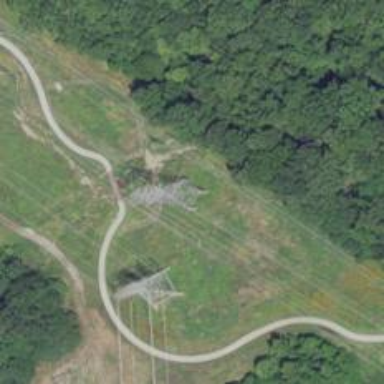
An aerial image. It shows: Lattice structure tower used for power transmission.